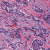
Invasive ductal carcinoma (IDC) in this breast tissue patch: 1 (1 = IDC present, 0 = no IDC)